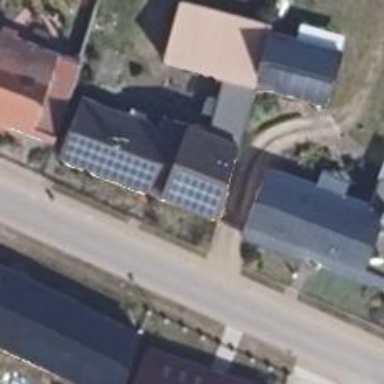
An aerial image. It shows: Small solar photovoltaic panel used as generator to produce electricity.